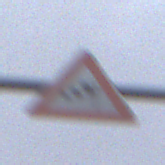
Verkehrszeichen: SeitenwindVonRechts
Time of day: MorningAfternoon
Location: Outdoor (Urban)
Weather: Overcast
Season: NotSpecified
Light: Natural